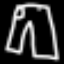
Label: pants